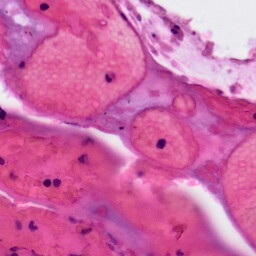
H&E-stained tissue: Colon